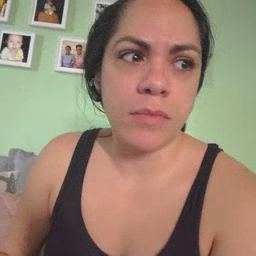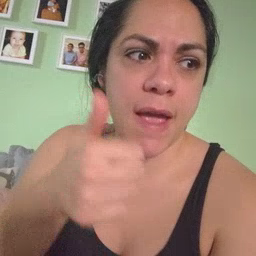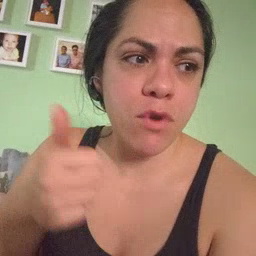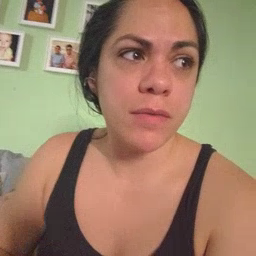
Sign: every